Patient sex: M
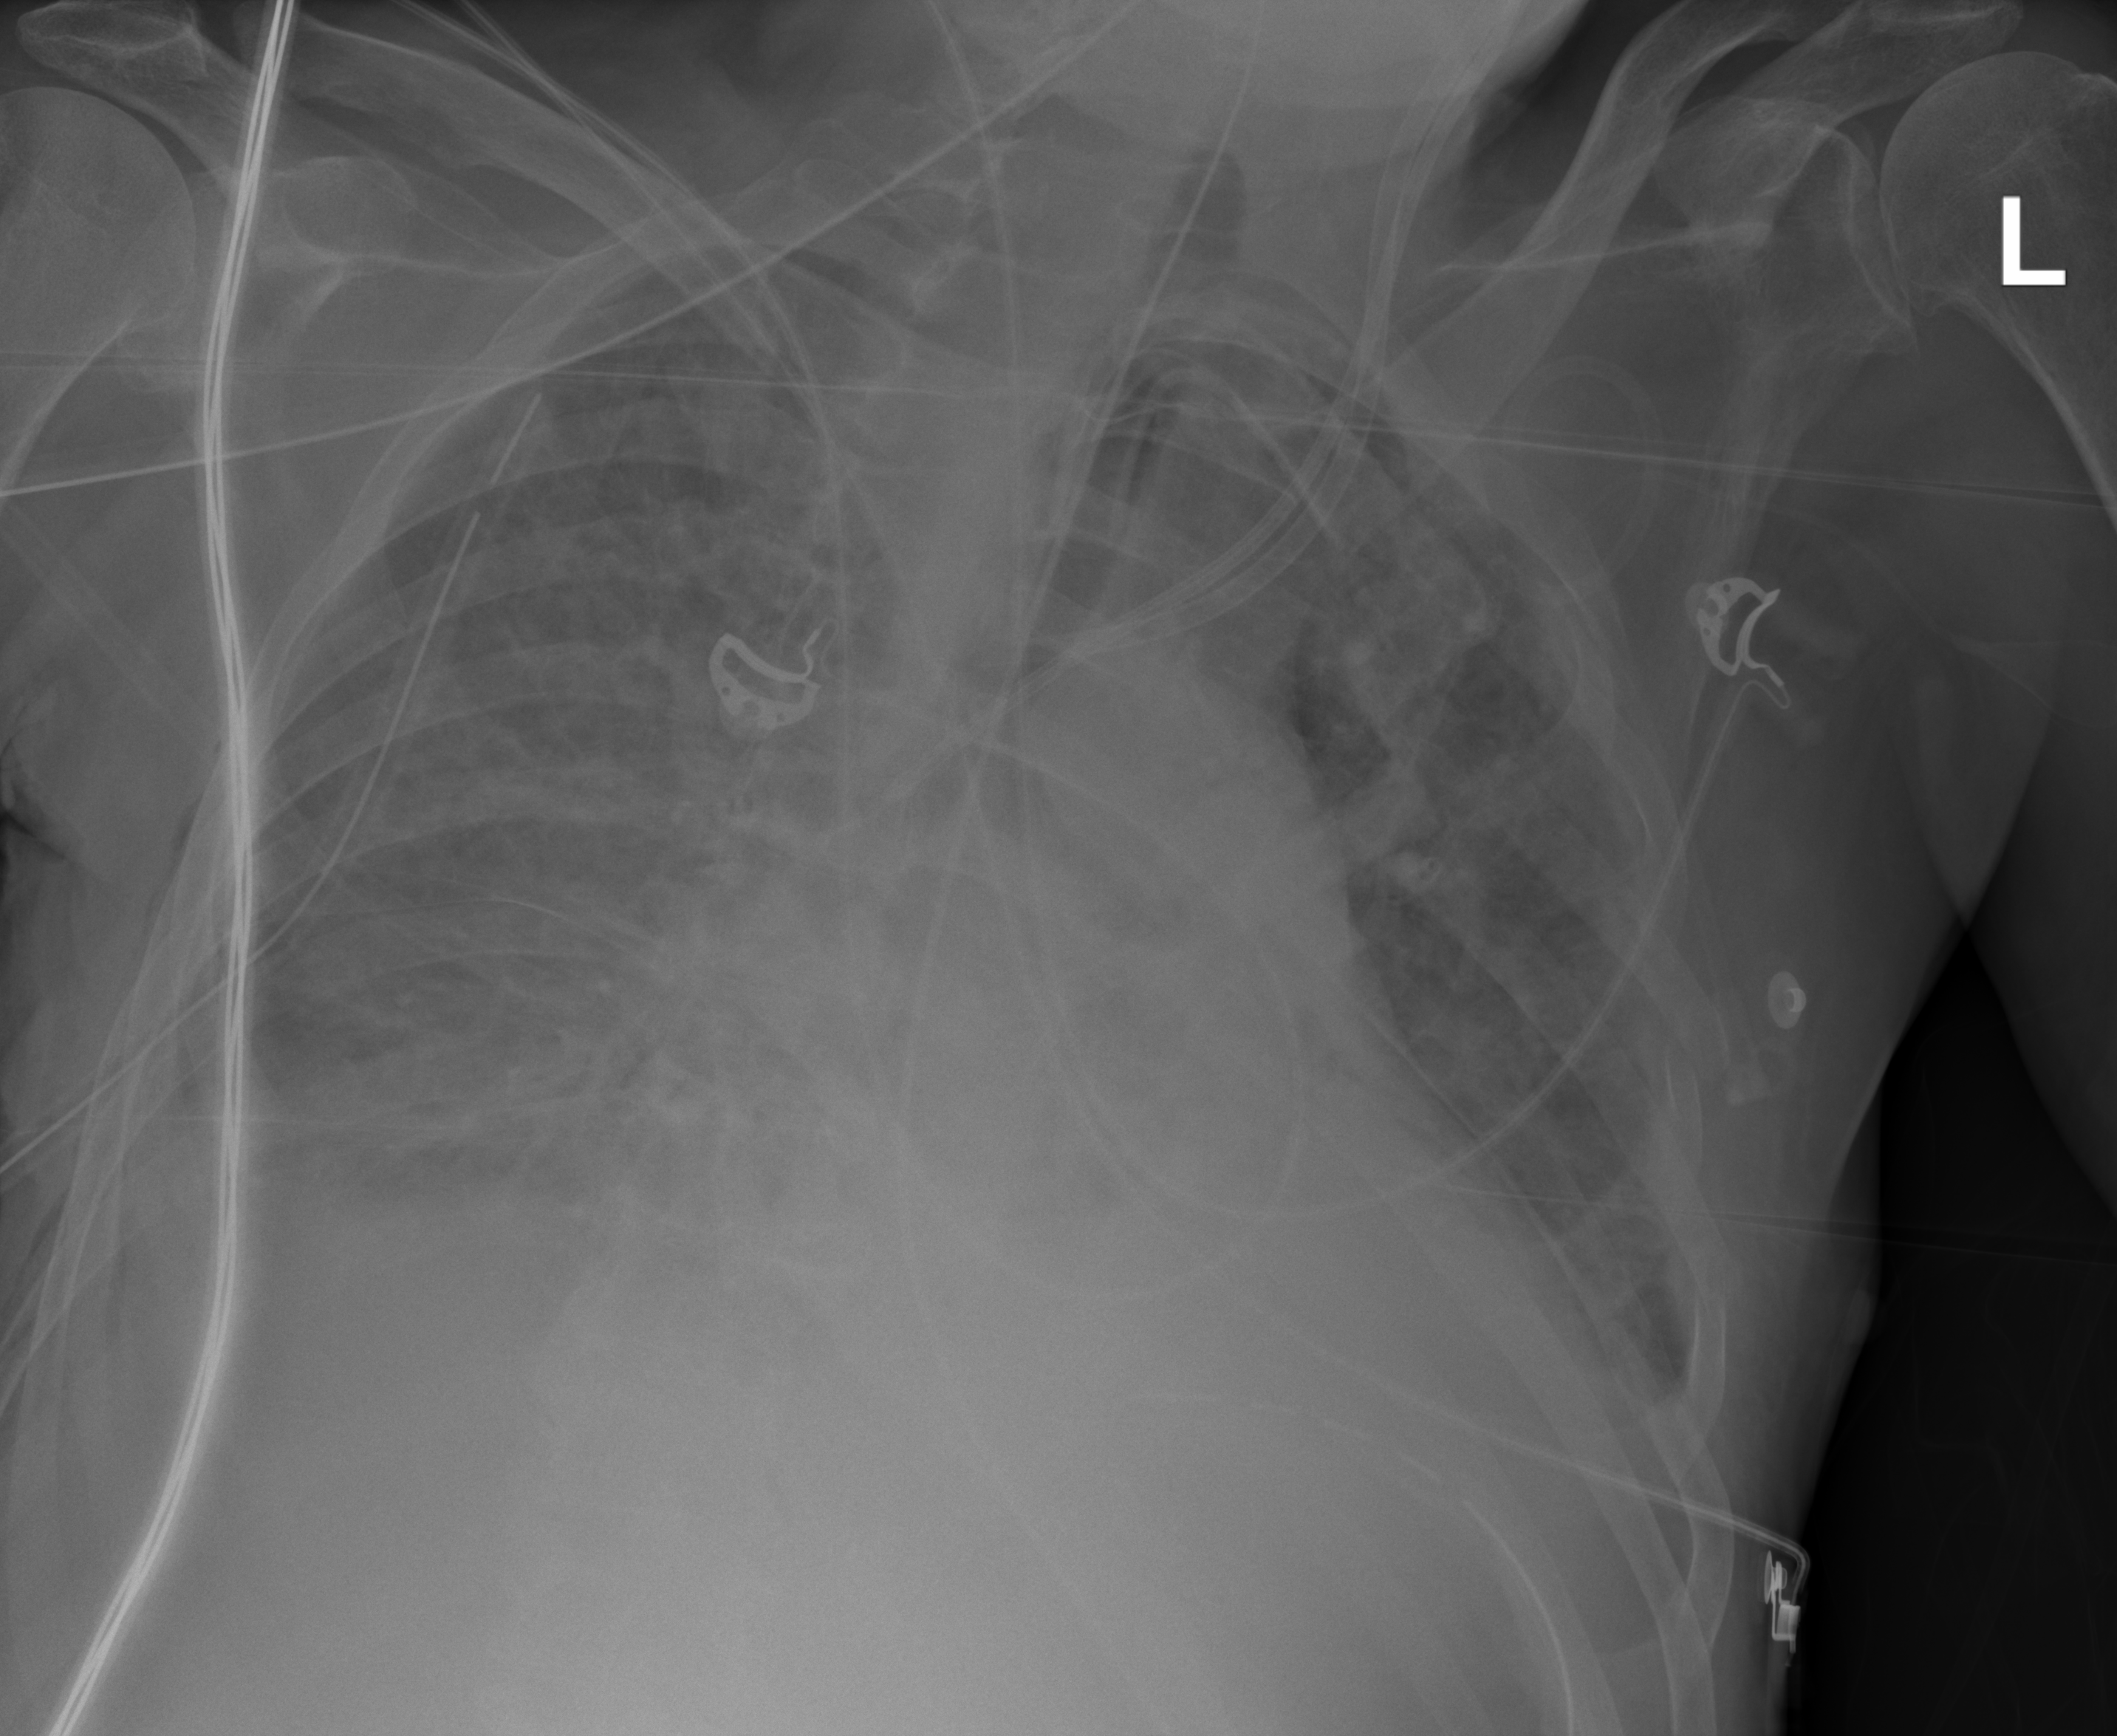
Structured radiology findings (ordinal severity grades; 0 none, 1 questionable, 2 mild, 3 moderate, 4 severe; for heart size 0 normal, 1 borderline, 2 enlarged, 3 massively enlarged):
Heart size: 0
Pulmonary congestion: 2
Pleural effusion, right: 2
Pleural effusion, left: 2
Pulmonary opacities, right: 2
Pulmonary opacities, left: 1
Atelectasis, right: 2
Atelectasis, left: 3